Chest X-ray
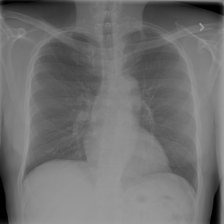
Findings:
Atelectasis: negative
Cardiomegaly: negative
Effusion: negative
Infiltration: negative
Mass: negative
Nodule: negative
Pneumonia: negative
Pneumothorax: negative
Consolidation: negative
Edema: negative
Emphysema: negative
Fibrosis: negative
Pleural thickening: negative
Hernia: negative